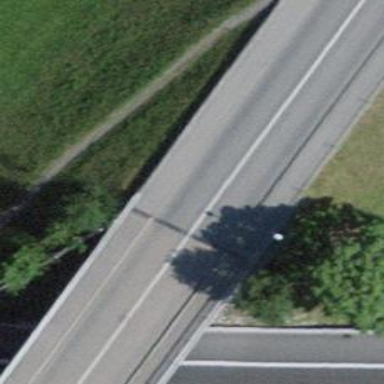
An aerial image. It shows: Unclassified asphalt road with sidewalks on both sides. The left sidewalk has asphalt surface.